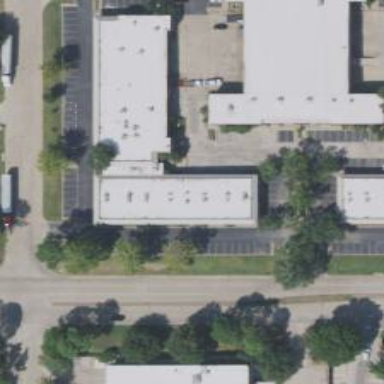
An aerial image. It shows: Commercial building.